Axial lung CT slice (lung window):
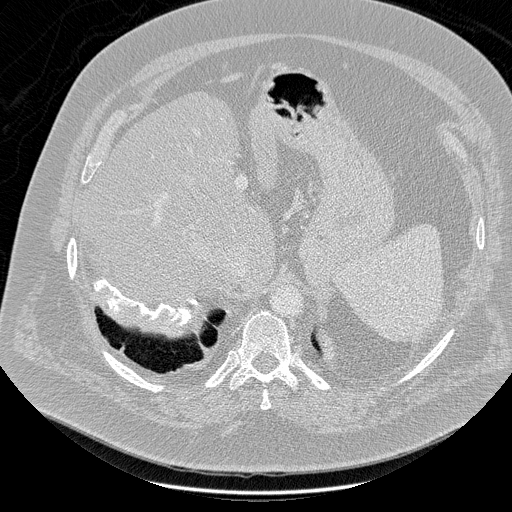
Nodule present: no